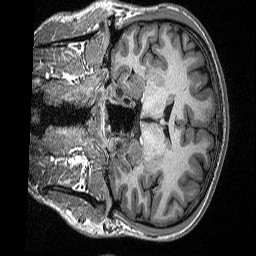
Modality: T1w
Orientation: coronal
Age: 21
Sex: male